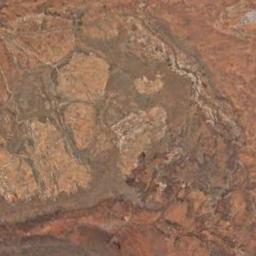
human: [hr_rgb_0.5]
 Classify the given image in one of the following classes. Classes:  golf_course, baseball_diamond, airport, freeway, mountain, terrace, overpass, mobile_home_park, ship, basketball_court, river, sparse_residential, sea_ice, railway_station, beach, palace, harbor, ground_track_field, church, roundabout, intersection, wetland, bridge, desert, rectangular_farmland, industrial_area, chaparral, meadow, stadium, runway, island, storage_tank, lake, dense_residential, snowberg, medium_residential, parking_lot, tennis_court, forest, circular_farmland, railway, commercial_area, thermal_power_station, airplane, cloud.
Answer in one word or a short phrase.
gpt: desert